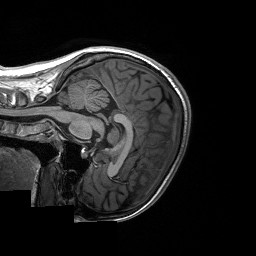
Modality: T1w
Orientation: sagittal
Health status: ill
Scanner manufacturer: siemens
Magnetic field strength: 3 T
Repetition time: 2.3 s
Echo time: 0.00226 s